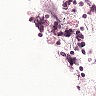
Metastatic tissue present: no